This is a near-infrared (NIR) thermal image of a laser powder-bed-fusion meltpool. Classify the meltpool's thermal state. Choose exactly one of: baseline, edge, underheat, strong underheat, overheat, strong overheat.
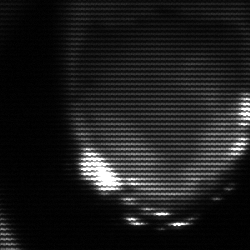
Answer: edge